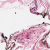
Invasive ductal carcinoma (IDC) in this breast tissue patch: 0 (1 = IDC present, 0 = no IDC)